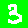
Digit: 3